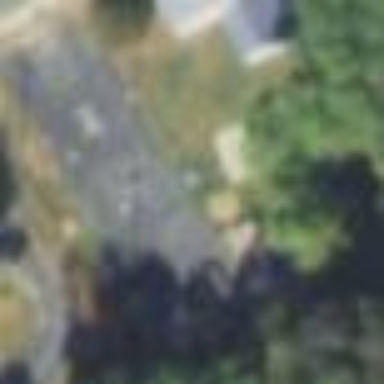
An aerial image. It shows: Basketball court with asphalt surface.